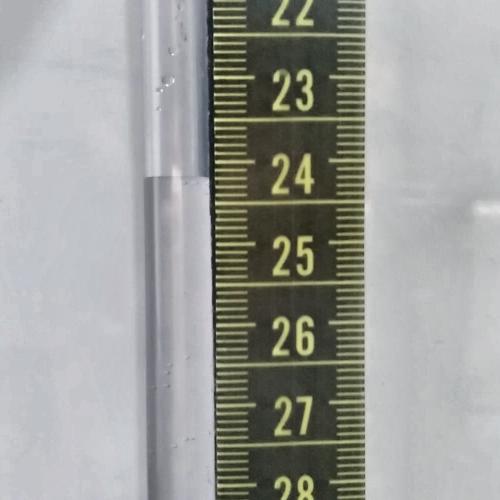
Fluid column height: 24.2 cm